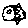
Label: fish